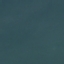
Land use / land cover: SeaLake